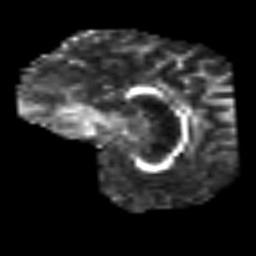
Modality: FA
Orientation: sagittal
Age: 31
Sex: female
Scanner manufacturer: siemens
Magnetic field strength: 3 T
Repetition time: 3.2 s
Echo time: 0.081 s